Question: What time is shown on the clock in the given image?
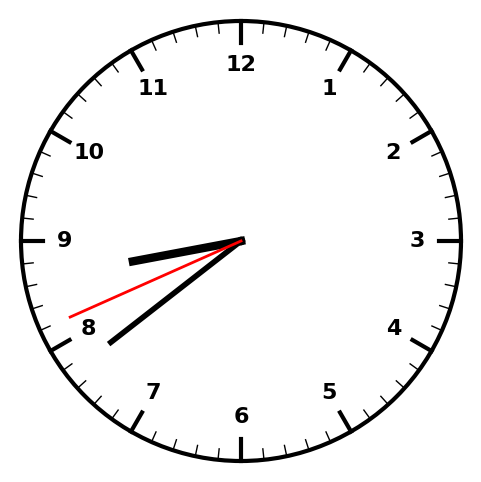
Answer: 08:38:41